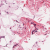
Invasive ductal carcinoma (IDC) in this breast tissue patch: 0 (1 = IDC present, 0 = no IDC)